Aerial crown-view tile of a tropical tree (Barro Colorado Island, Panama), acquired 20250818:
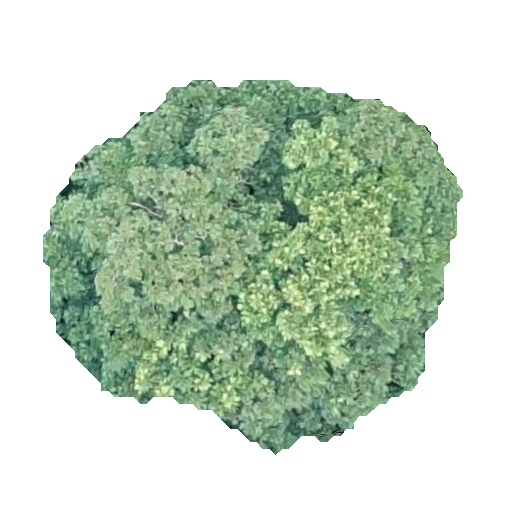
Species: Dipteryx oleifera
GBIF accepted scientific name: Dipteryx oleifera
Crown area: 165.416 m²